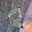
Label: 2